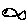
Label: fish